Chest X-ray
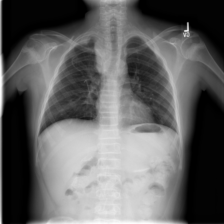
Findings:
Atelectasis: negative
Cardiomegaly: negative
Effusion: negative
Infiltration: negative
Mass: positive
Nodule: negative
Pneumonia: negative
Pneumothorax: negative
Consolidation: negative
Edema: negative
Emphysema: negative
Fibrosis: negative
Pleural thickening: negative
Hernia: negative